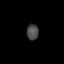
Tissue: lung
Cell type: Epithelial cells
Senescence score: 0.1821
Nuclear area (px): 183
Mean DAPI intensity: 74.158